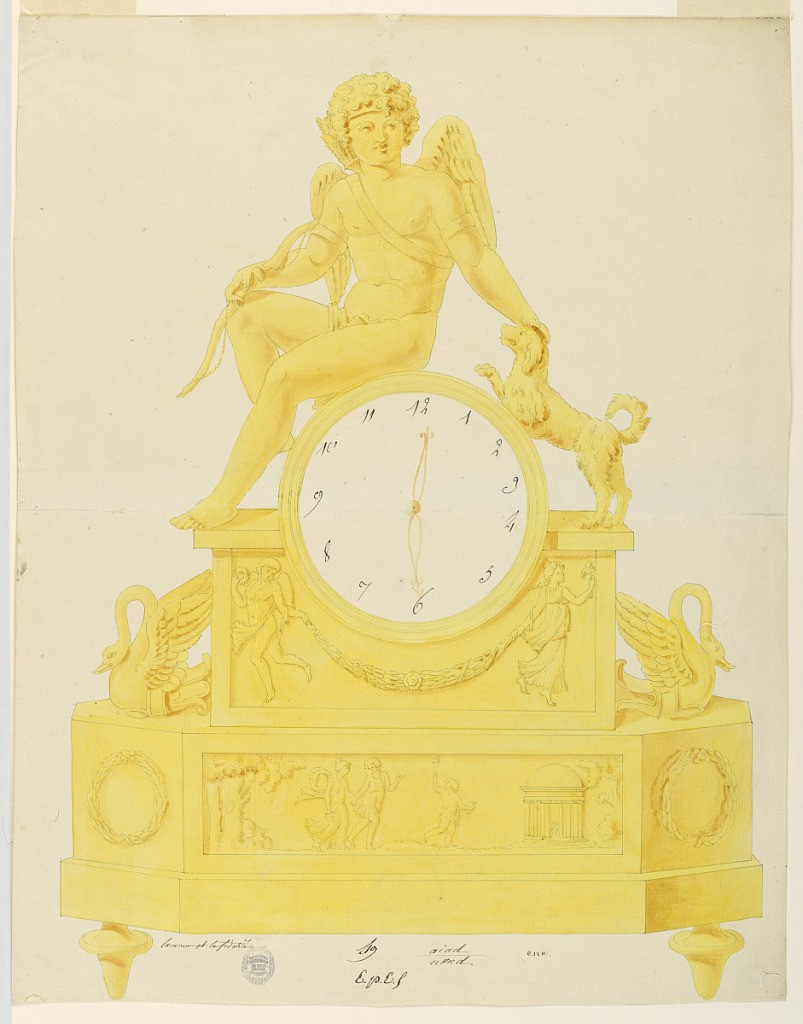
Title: Design for clock
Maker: Lefebvre Manufactory, Tournai
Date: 1800–1825
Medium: Pen and black ink, yellow, red watercolor, on cream laid paper
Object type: Drawing
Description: Octagonal base, supported by tapered feet. Front panel shows a couple following Hymen to a circular temple. The dial is flanked by swans in profile. Cupid sits on top of the dial, petting a dog.